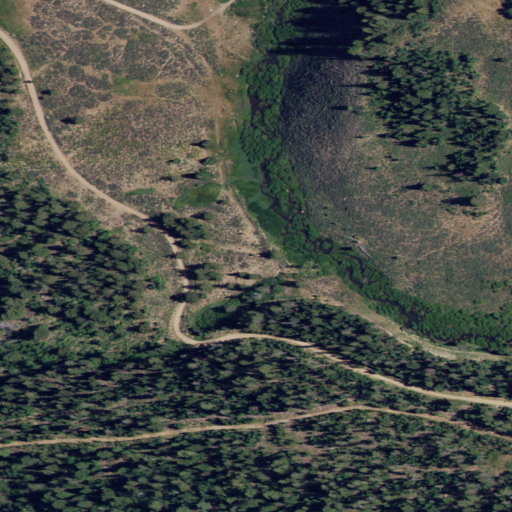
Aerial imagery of valley in Idaho named Hog Wallow containing shrub and evergreen forest